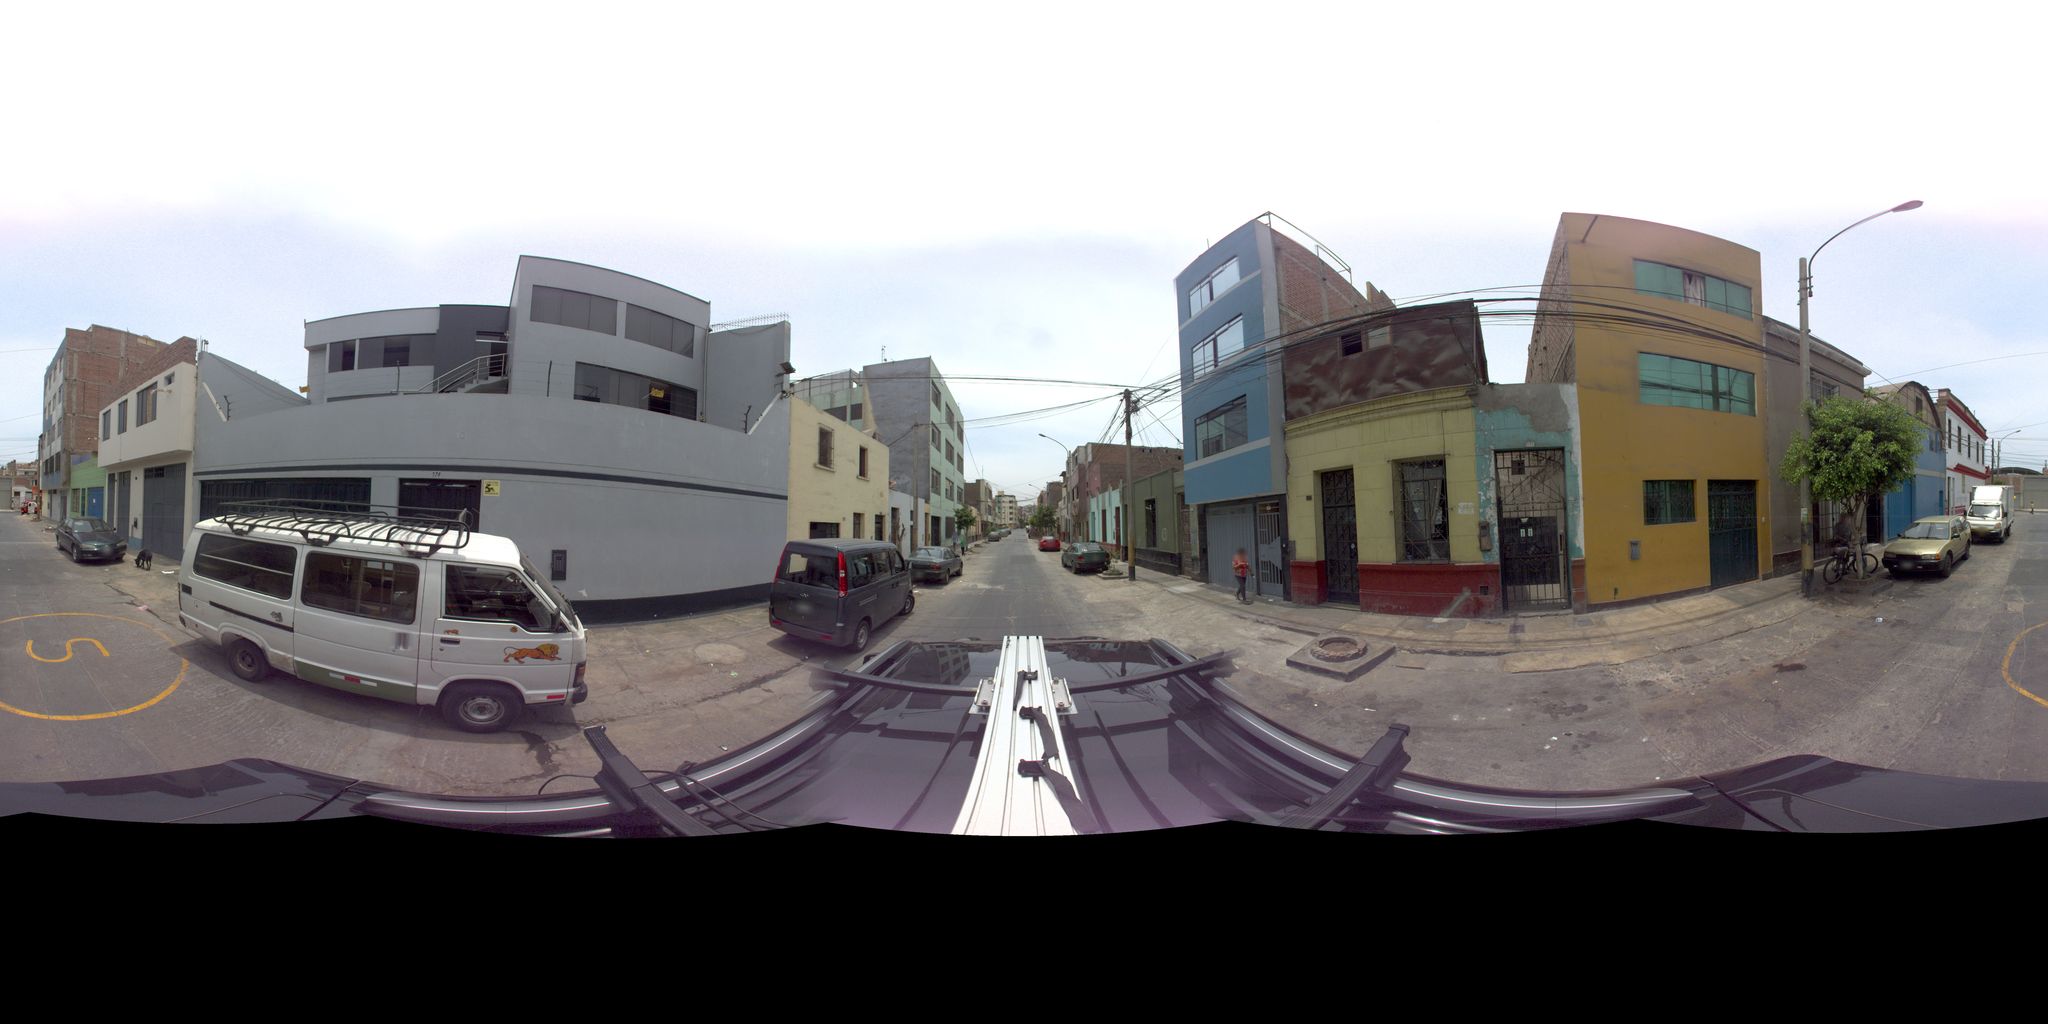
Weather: clear
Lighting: day
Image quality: good
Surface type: driving surface
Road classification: residential
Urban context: urban centre
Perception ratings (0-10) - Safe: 2.82, Lively: 7.88, Beautiful: 6.37, Boring: 6.24, Depressing: 5.88, Wealthy: 1.31